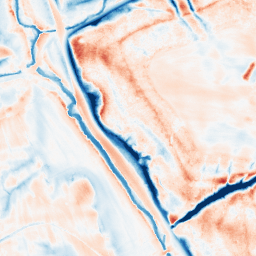
Category: edge_preserving
Decomposition family: guided
Decomposition parameters: radius: 8
eps: 1
Upsampling method: bicubic
Upsampling parameters: scale: 4
Upsampling scale: 4